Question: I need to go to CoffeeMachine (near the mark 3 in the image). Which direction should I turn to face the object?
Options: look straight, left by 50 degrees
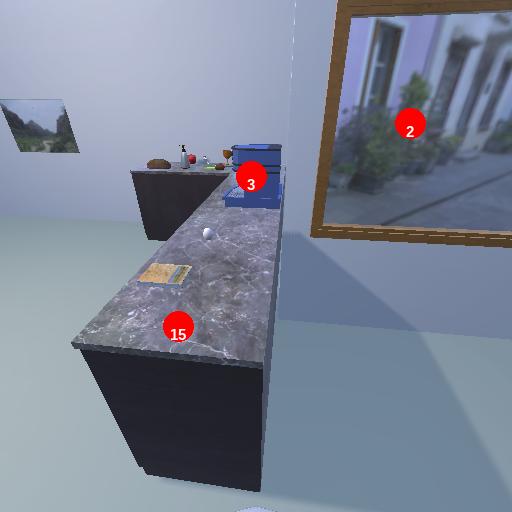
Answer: look straight